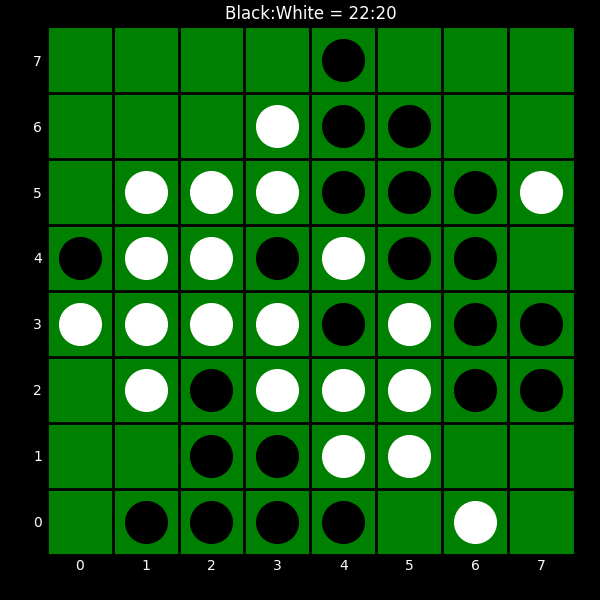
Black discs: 22
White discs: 20